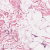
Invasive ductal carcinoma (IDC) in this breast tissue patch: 0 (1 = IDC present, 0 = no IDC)